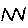
Label: zigzag